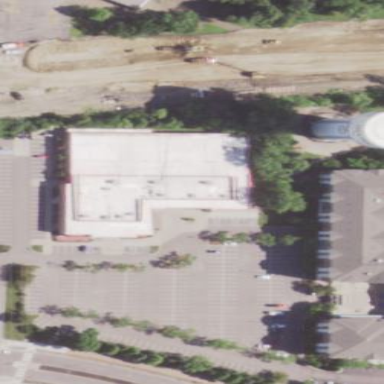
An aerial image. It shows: Building that houses bowling alley.